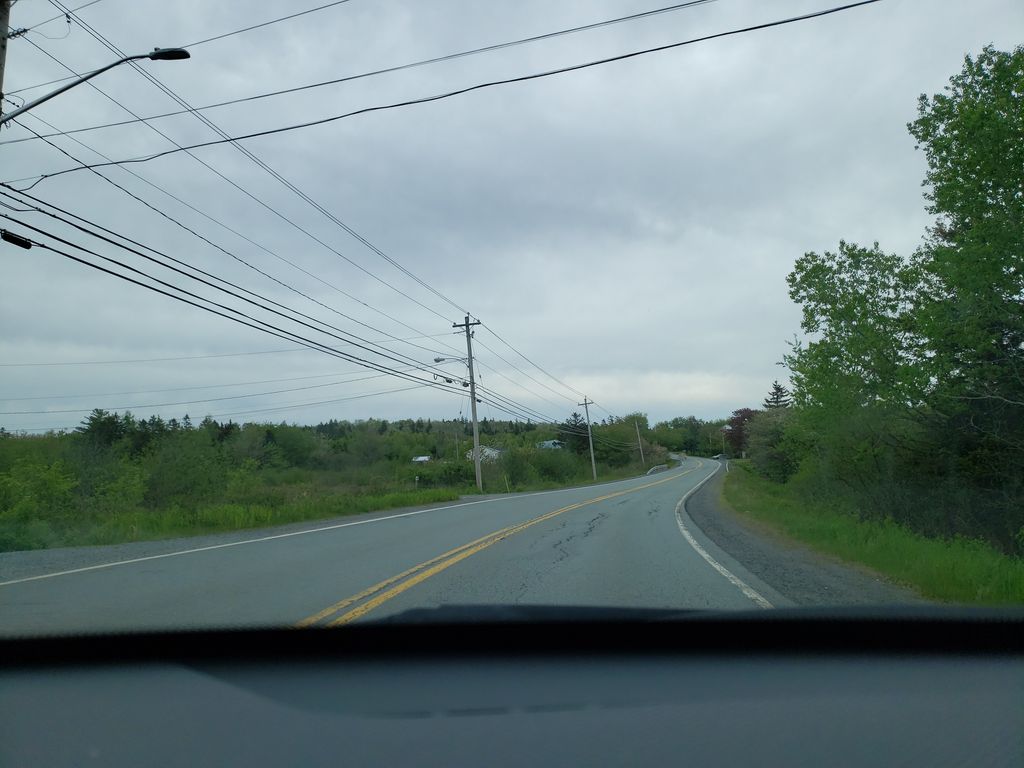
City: halifax